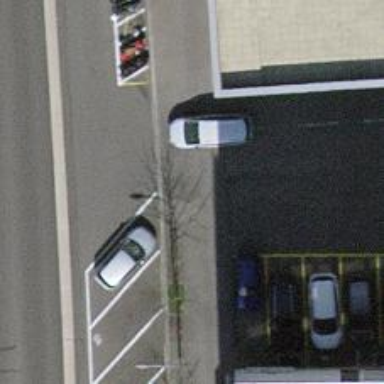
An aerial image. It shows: Kerb barrier.